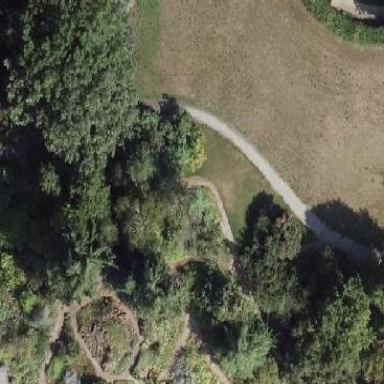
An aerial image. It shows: Botanical garden as type of leisure land.